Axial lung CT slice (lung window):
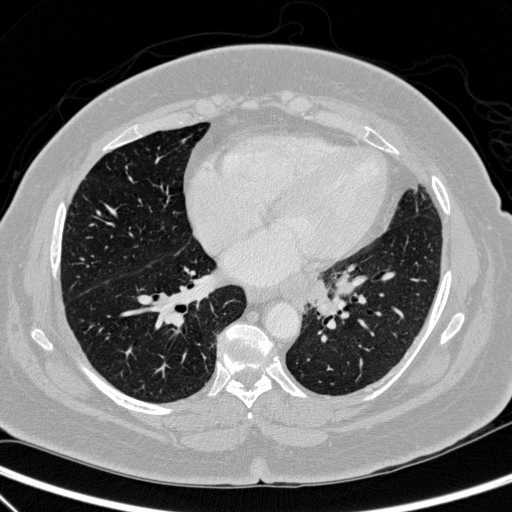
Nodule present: no